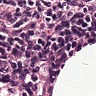
Metastatic tissue present: no